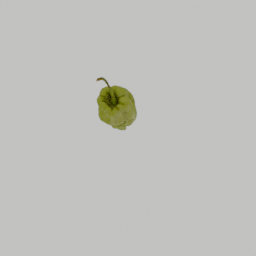
Label: nature